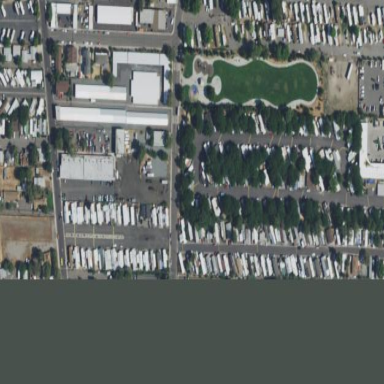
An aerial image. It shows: Caravan site for tourism.